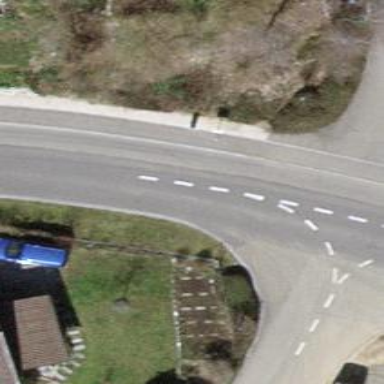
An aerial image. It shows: Public transport stop position.